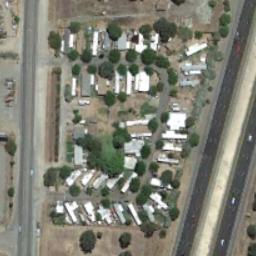
Label: residential